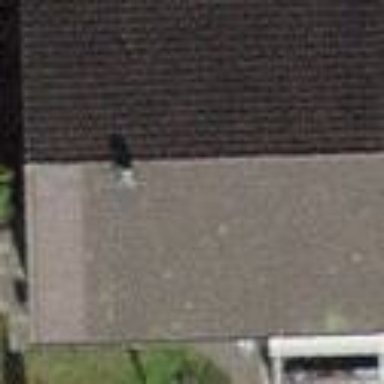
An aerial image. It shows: Residential building with gabled roof.